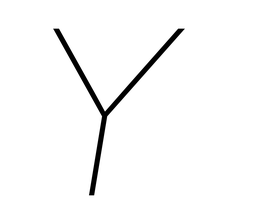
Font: Inter-Italic_Thin_Italic